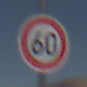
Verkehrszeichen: Geschwindigkeit60
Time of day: Midday
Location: Outdoor (Nature)
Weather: Clear
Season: NotSpecified
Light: Natural